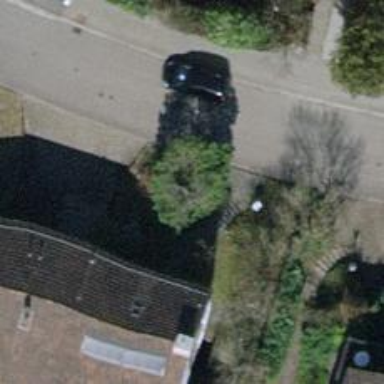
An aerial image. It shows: Urban tree adds touch of nature to the surroundings.